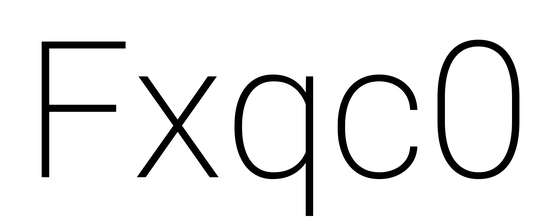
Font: Roboto_ExtraLight